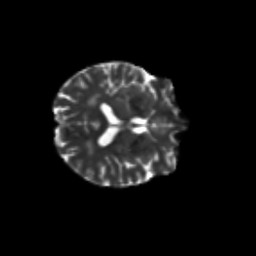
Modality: T2w
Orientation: axial
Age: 64
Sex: female
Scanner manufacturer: siemens
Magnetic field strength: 3 T
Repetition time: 8.6 s
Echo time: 0.095 s